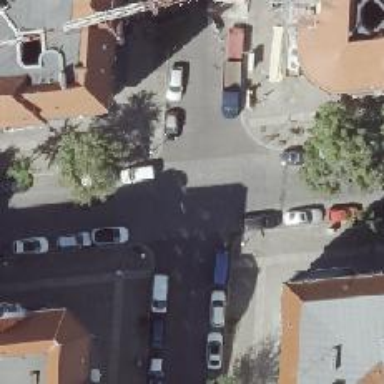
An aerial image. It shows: Residential road with sidewalks on both sides. There are parallel parking lanes on both sides of the road.